Question: I'm trying to know the HTTP version the user used to connect to my server. The code at <URL> looks like this:
'''
<?php
echo $_SERVER["SERVER_PROTOCOL"];
?>
'''
For some reason, the page shows 'HTTP/1.0' even when the request and response were both 'HTTP/1.1':

What may be causing the problem? How do we get the HTTP version the web-client use to connect to the server?
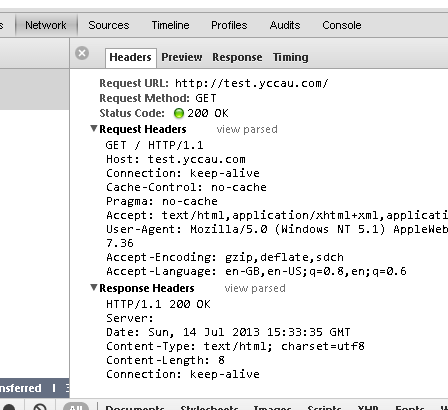
Answer: Interesting problem! You have two connections here because you have a end-point proxy in between. The request from your version of 'nginx' to 'apache' is going over HTTP 1.0.
'''
CLIENT <---- (HTTP 1.1) ----> NGINX <----- (HTTP 1.0) ----> SERVER
'''
Nginx <URL> supports 'HTTP 1.1' to upstream servers.